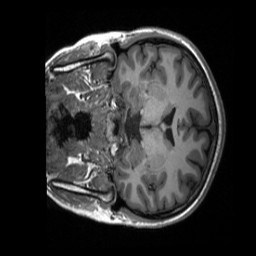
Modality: T1w
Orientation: coronal
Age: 22
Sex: female
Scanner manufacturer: siemens
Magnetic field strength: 3 T
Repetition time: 2.3 s
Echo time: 0.00232 s